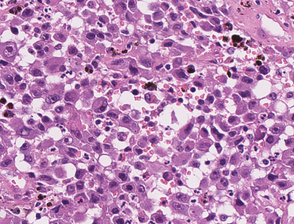
Tumor epithelial tissue: yes
Tumor-associated stroma tissue: no
Normal tissue: no